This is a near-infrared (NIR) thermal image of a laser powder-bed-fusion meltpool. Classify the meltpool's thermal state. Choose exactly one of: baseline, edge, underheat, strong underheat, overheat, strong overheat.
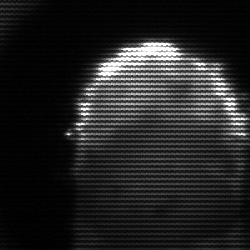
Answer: baseline